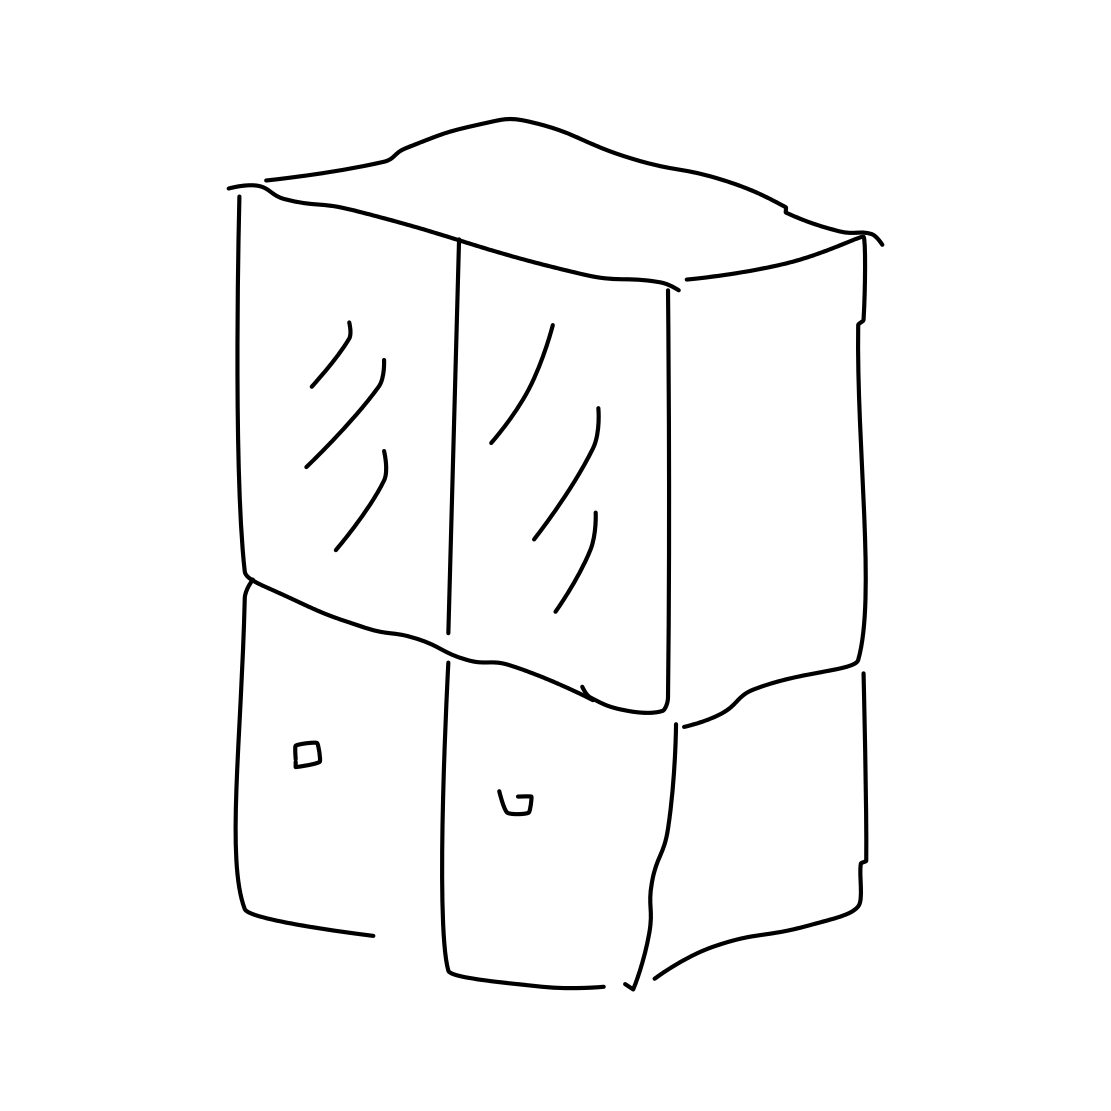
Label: cabinet